Question: When i try to add a '' tag, IE8 automatically add a '' after the image tag.
'''
<html>
<head>
<title>Railway Services</title>
<meta http-equiv="Content-Type" content="text/html; charset=utf-8" />
<link rel="shortcut icon" href="img/icon.png" />
<link rel="stylesheet" href="css/styles.css" />
<script type="text/javascript" src="js/jquery.min.js"></script>
<script type="text/javascript" src="js/script.js"></script>
</head>
<body>
<div id="header">
<div id="wrapper">
<div class="logo">
<img src="img/logo.png"/>
</div>
</div>
</div>
<div id="page" class="homePage">
<div id="wrapper">
<h1>Home Page</h1>
</div>
</div>
<div id="footer">
<div id="wrapper">
<p class="copyRight">Copyright&#169;2012 Railway Services. All rights reserved</p>
</div>
</div>
</body>
</html>
'''
'''
@CHARSET "ISO-8859-1";
body{
margin:0px;
padding:0px;
font-size:12px;
color:#123456;
font-family:verdana,_sans,arial;
text-align:center;
}
#wrapper{
width:98%;
margin:0 auto;
}
#page{
float:left;
width:100%;
}
p{
margin:0px;
padding:0px;
}
/**********************HEADER*********************/
#header{
float:left;
width:100%;
}
.logo{
float:left;
width:20%;
height:150px;
cursor:pointer;
}
.logo img{
width:100%;
height:100%;
}
/************************HEADER END***************/
/************************FOOTER*******************/
#footer{
float:left;
width:100%;
}
/***********************FOOTER END****************/
'''

In the above image you can see the IE generates after the '' tag.
I can't found why IE generate empty text node.Can anybody help me..?
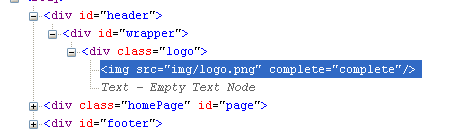
Answer: There is a line break and some whitespace for indentation after the image tag, which leads to creating an empty text node.
If you write your code like that:
'''
<div class="logo"><img src="img/logo.png"/></div>
'''
you will not have the empty text node any more.
Since it's really IE specific, I think it's just a bug of the parser.